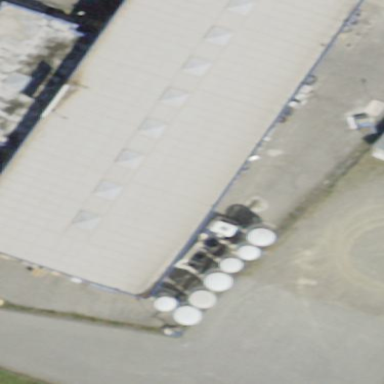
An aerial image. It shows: Industrial building.